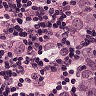
Metastatic tissue present: yes